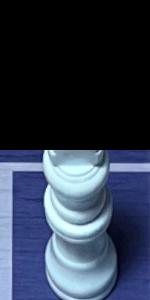
Label: King_White